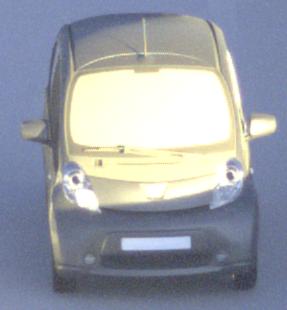
Make: Peugeot
Model: iOn
Detailed model: iOn
Model produced from: 2010/12
Model produced until: 2013/02
Doors: 5
Color: gray
Road condition: dry road
Daytime: sunrise or sunset
Contrast: high contrast